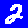
Digit: 2